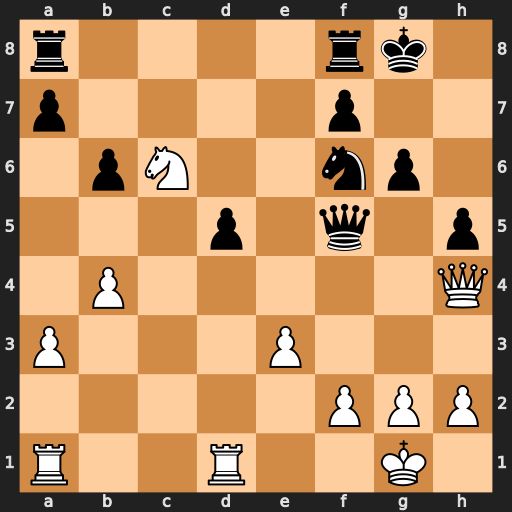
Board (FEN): r4rk1/p4p2/1pN2np1/3p1q1p/1P5Q/P3P3/5PPP/R2R2K1
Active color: w
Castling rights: -
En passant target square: -
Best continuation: Ne7+ Kh7 Nxf5